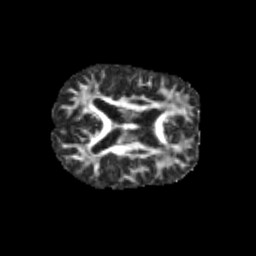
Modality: FA
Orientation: axial
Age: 13
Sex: female
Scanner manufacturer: siemens
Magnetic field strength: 3 T
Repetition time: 3.8 s
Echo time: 0.07 s